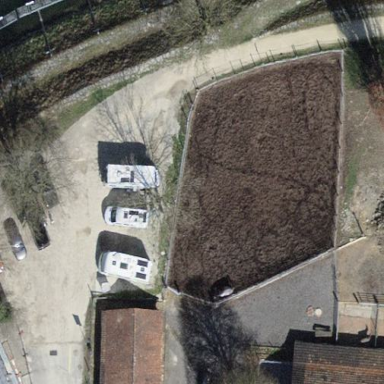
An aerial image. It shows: Caravan site with sanitary dump station for travelers.